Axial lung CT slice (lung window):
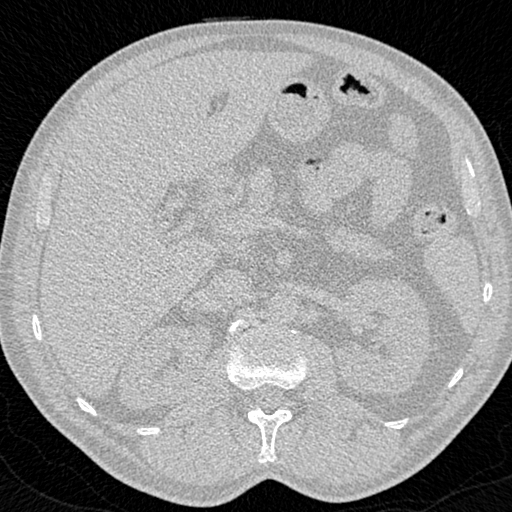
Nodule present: no